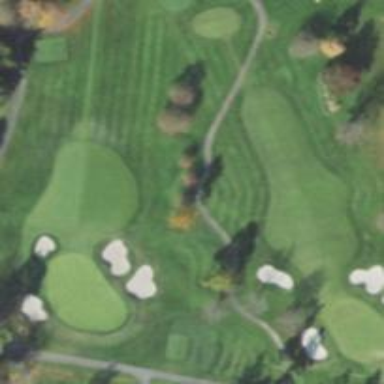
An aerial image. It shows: Path designated for golf carts.